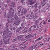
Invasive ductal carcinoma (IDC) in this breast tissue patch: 1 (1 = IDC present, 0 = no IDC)